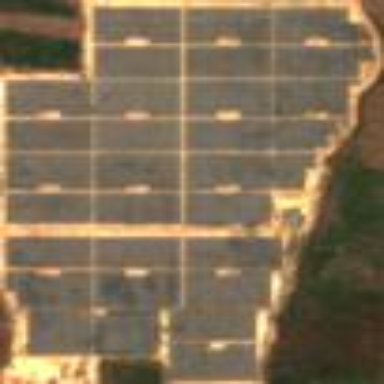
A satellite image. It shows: Solar power plant using photovoltaic technology.